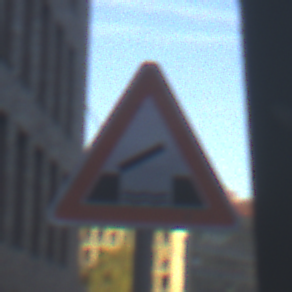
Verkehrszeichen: BeweglicheBruecke
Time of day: SunriseSunset
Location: Outdoor (Urban)
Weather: Clear
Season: NotSpecified
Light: Natural